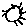
Label: sun